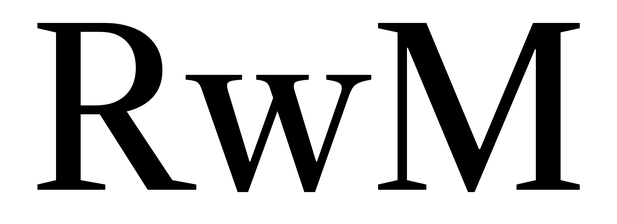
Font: LibreCaslonText_Regular